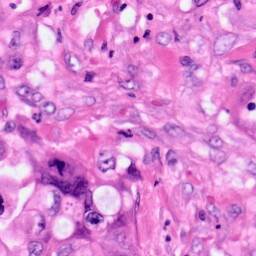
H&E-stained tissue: Pancreatic